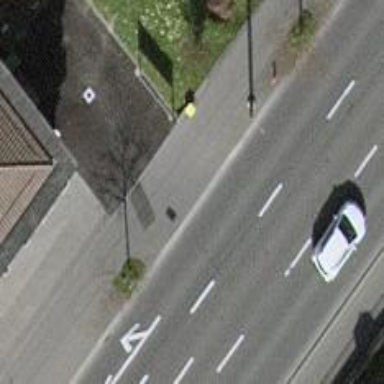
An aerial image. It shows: Post box.